Aerial crown-view tile of a tropical tree (Barro Colorado Island, Panama), acquired 20250512:
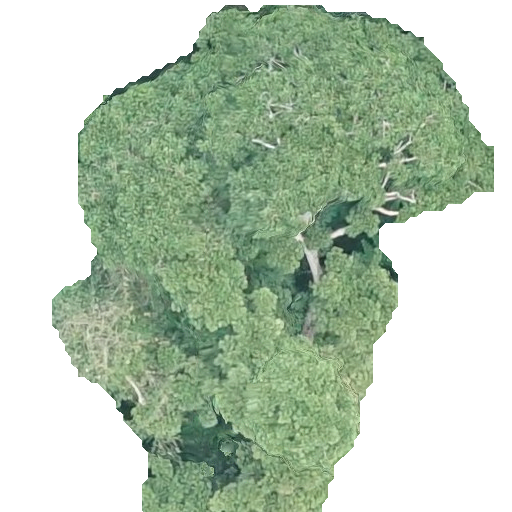
Species: Sterculia apetala
GBIF accepted scientific name: Sterculia apetala
Crown area: 223.496 m²